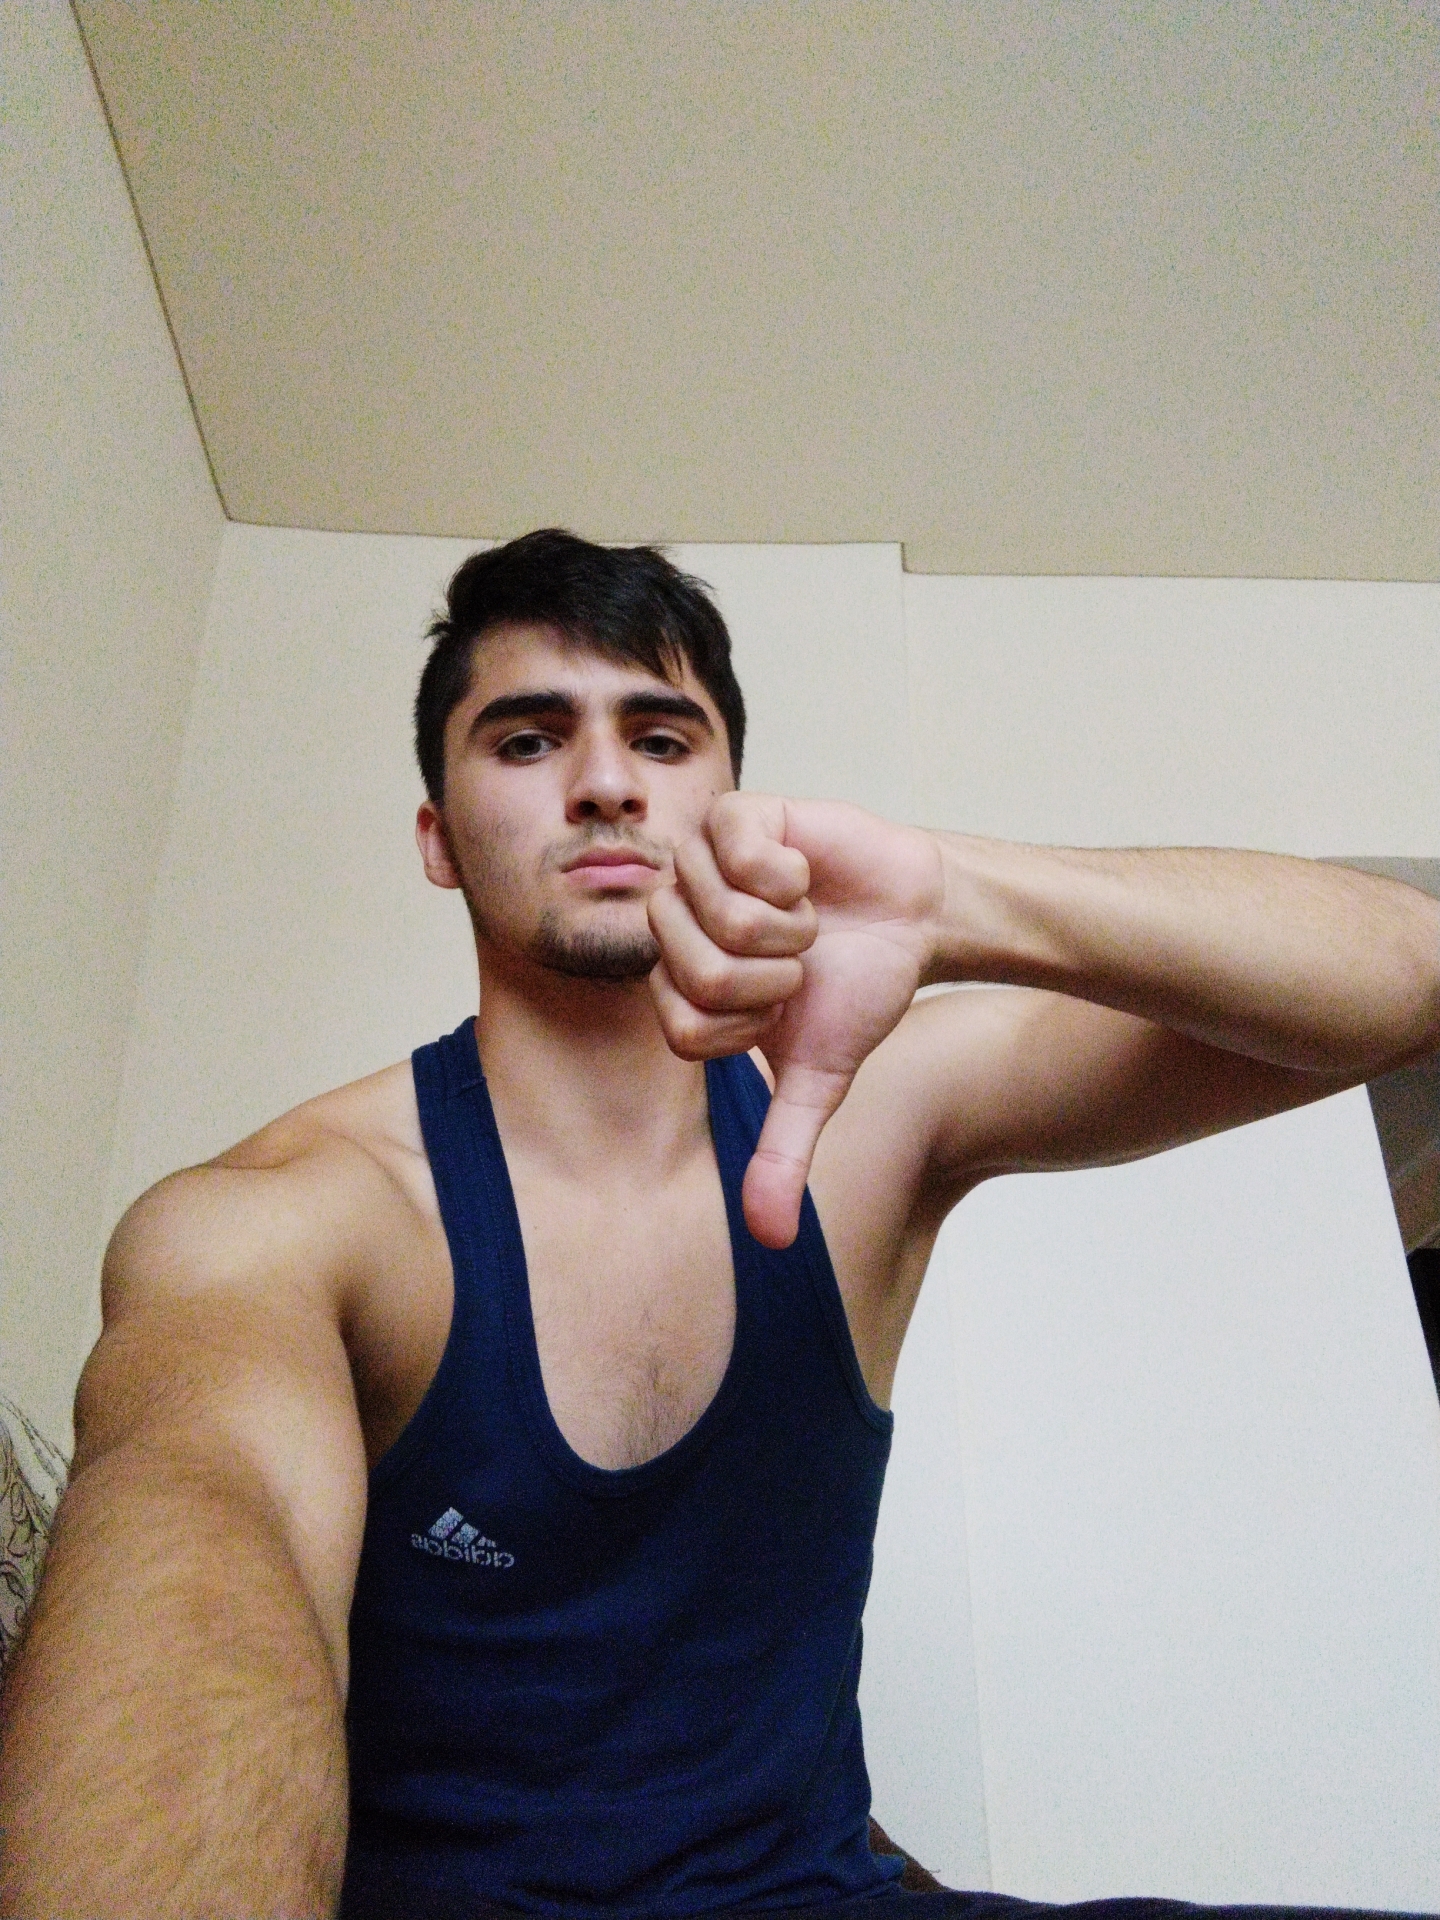
Label: noise